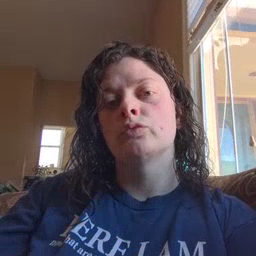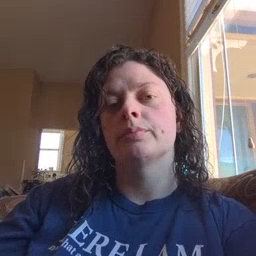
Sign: girl